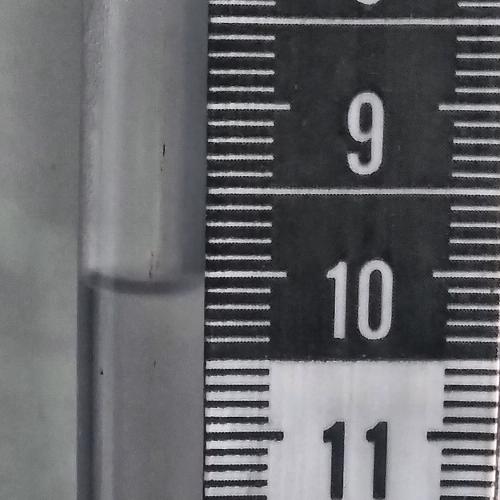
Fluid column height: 10.1 cm